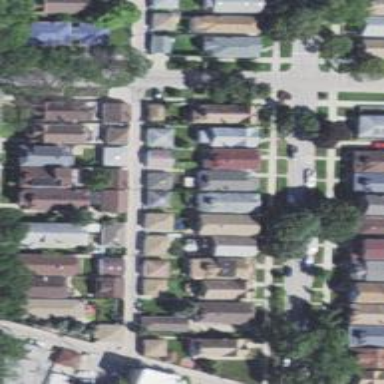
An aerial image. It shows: Neighborhood.